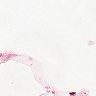
Metastatic tissue present: no